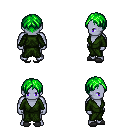
a pixel art fantasy rpg character, male body template, dark elf, purple skin, green robe, white pants, green parted hairstyle, gray slippers, four views (front, back, left, right), 2x2 character sprite sheet, small pixel art, hard edges, no anti-aliasing